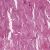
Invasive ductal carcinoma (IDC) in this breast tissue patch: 0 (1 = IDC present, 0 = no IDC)